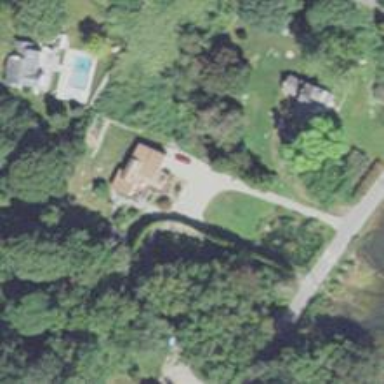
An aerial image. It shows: Residential driveway serving as service road.